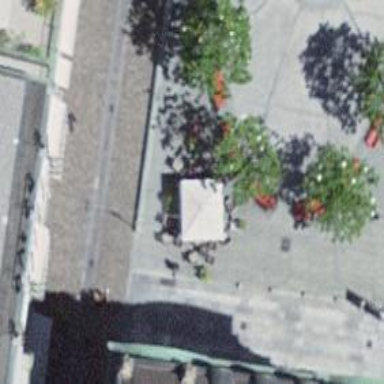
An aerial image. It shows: Red bench.